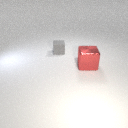
small gray rubber cube behind large red metal cube